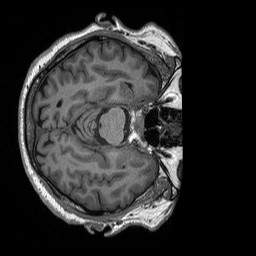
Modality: T1w
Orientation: axial
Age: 69
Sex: male
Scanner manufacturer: siemens
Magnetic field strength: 3 T
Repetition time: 2.4 s
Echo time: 0.00226 s